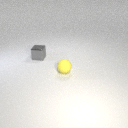
small gray metal cube behind small yellow rubber sphere